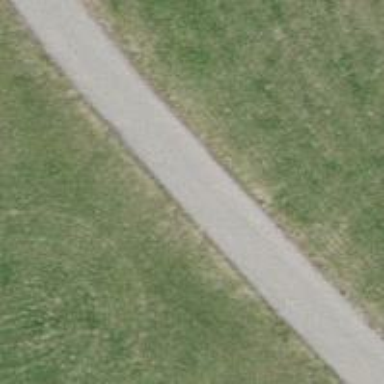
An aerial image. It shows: Asphalt track with grade1 surface.